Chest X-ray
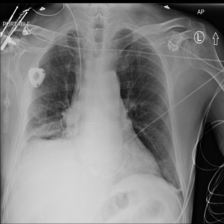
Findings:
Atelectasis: negative
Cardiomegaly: negative
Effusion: negative
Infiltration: negative
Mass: negative
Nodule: negative
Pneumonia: negative
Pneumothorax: negative
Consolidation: negative
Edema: negative
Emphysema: negative
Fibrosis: negative
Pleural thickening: negative
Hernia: negative